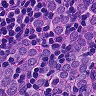
Metastatic tissue present: yes